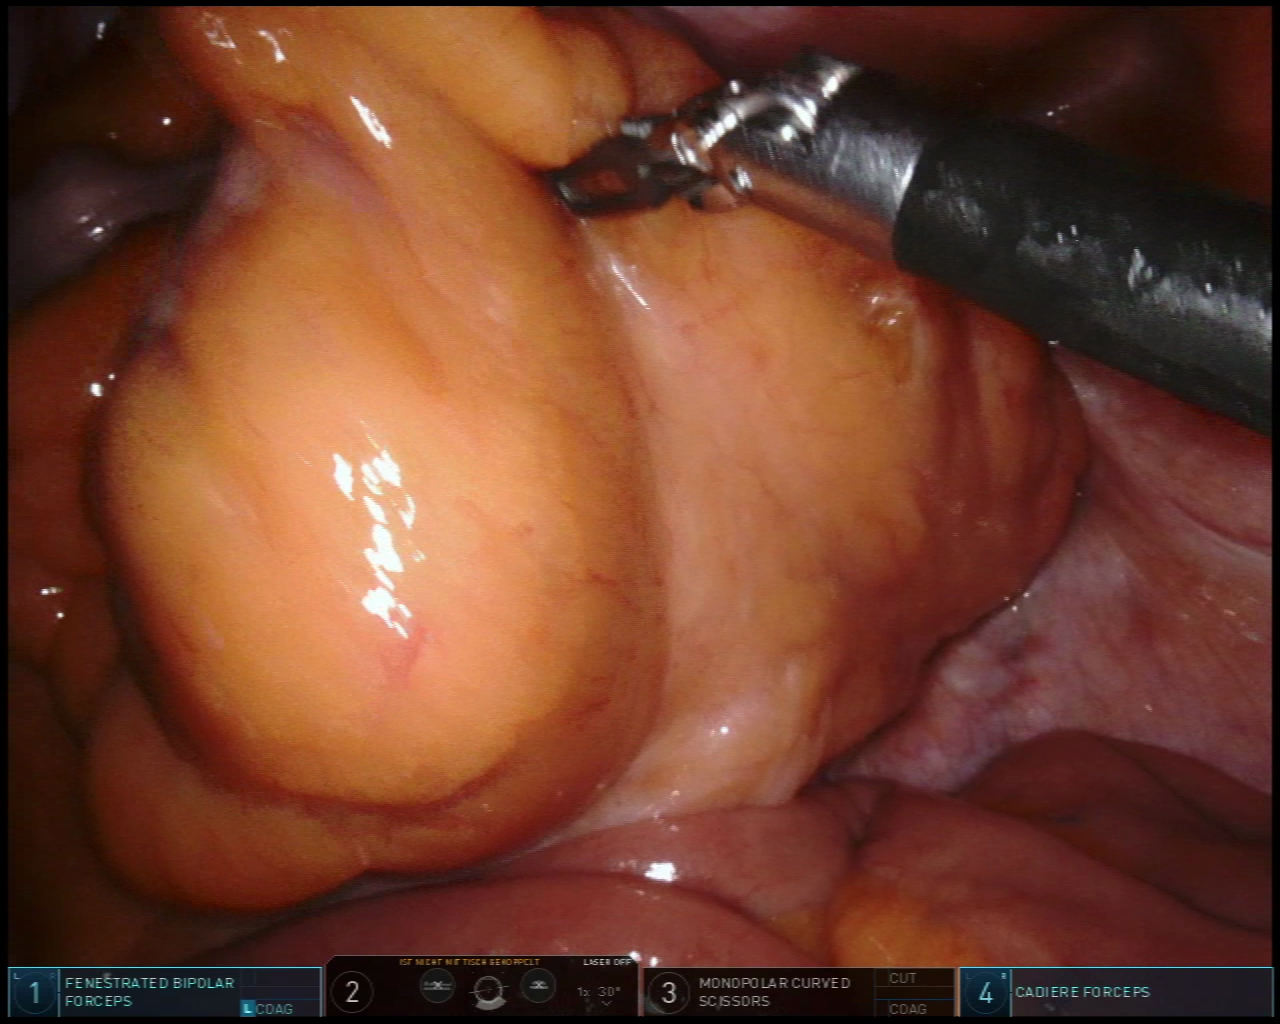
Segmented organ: small_intestine
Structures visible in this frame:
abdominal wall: yes
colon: yes
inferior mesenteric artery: no
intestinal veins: no
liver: no
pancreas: no
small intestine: yes
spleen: no
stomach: no
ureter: no
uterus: no
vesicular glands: no